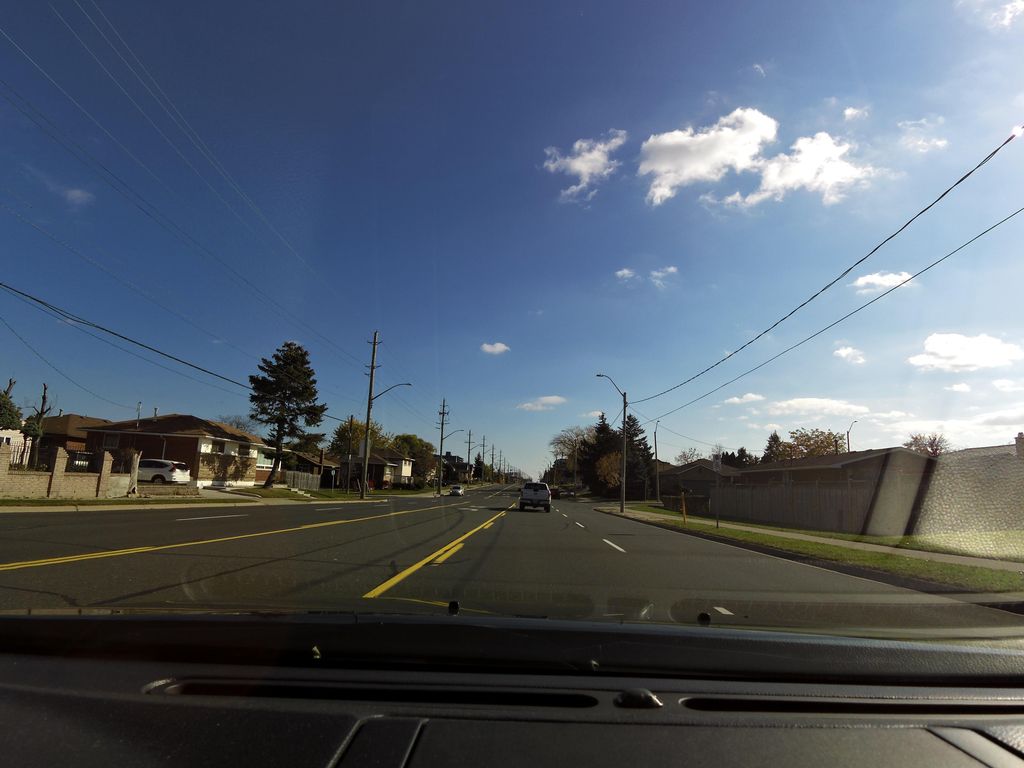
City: hamilton